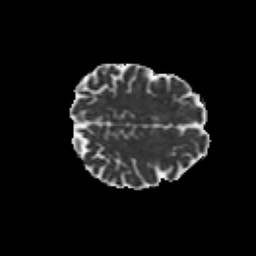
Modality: MD
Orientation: axial
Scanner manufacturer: siemens
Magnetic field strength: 3 T
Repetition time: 6.8 s
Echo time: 0.093 s